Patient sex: M
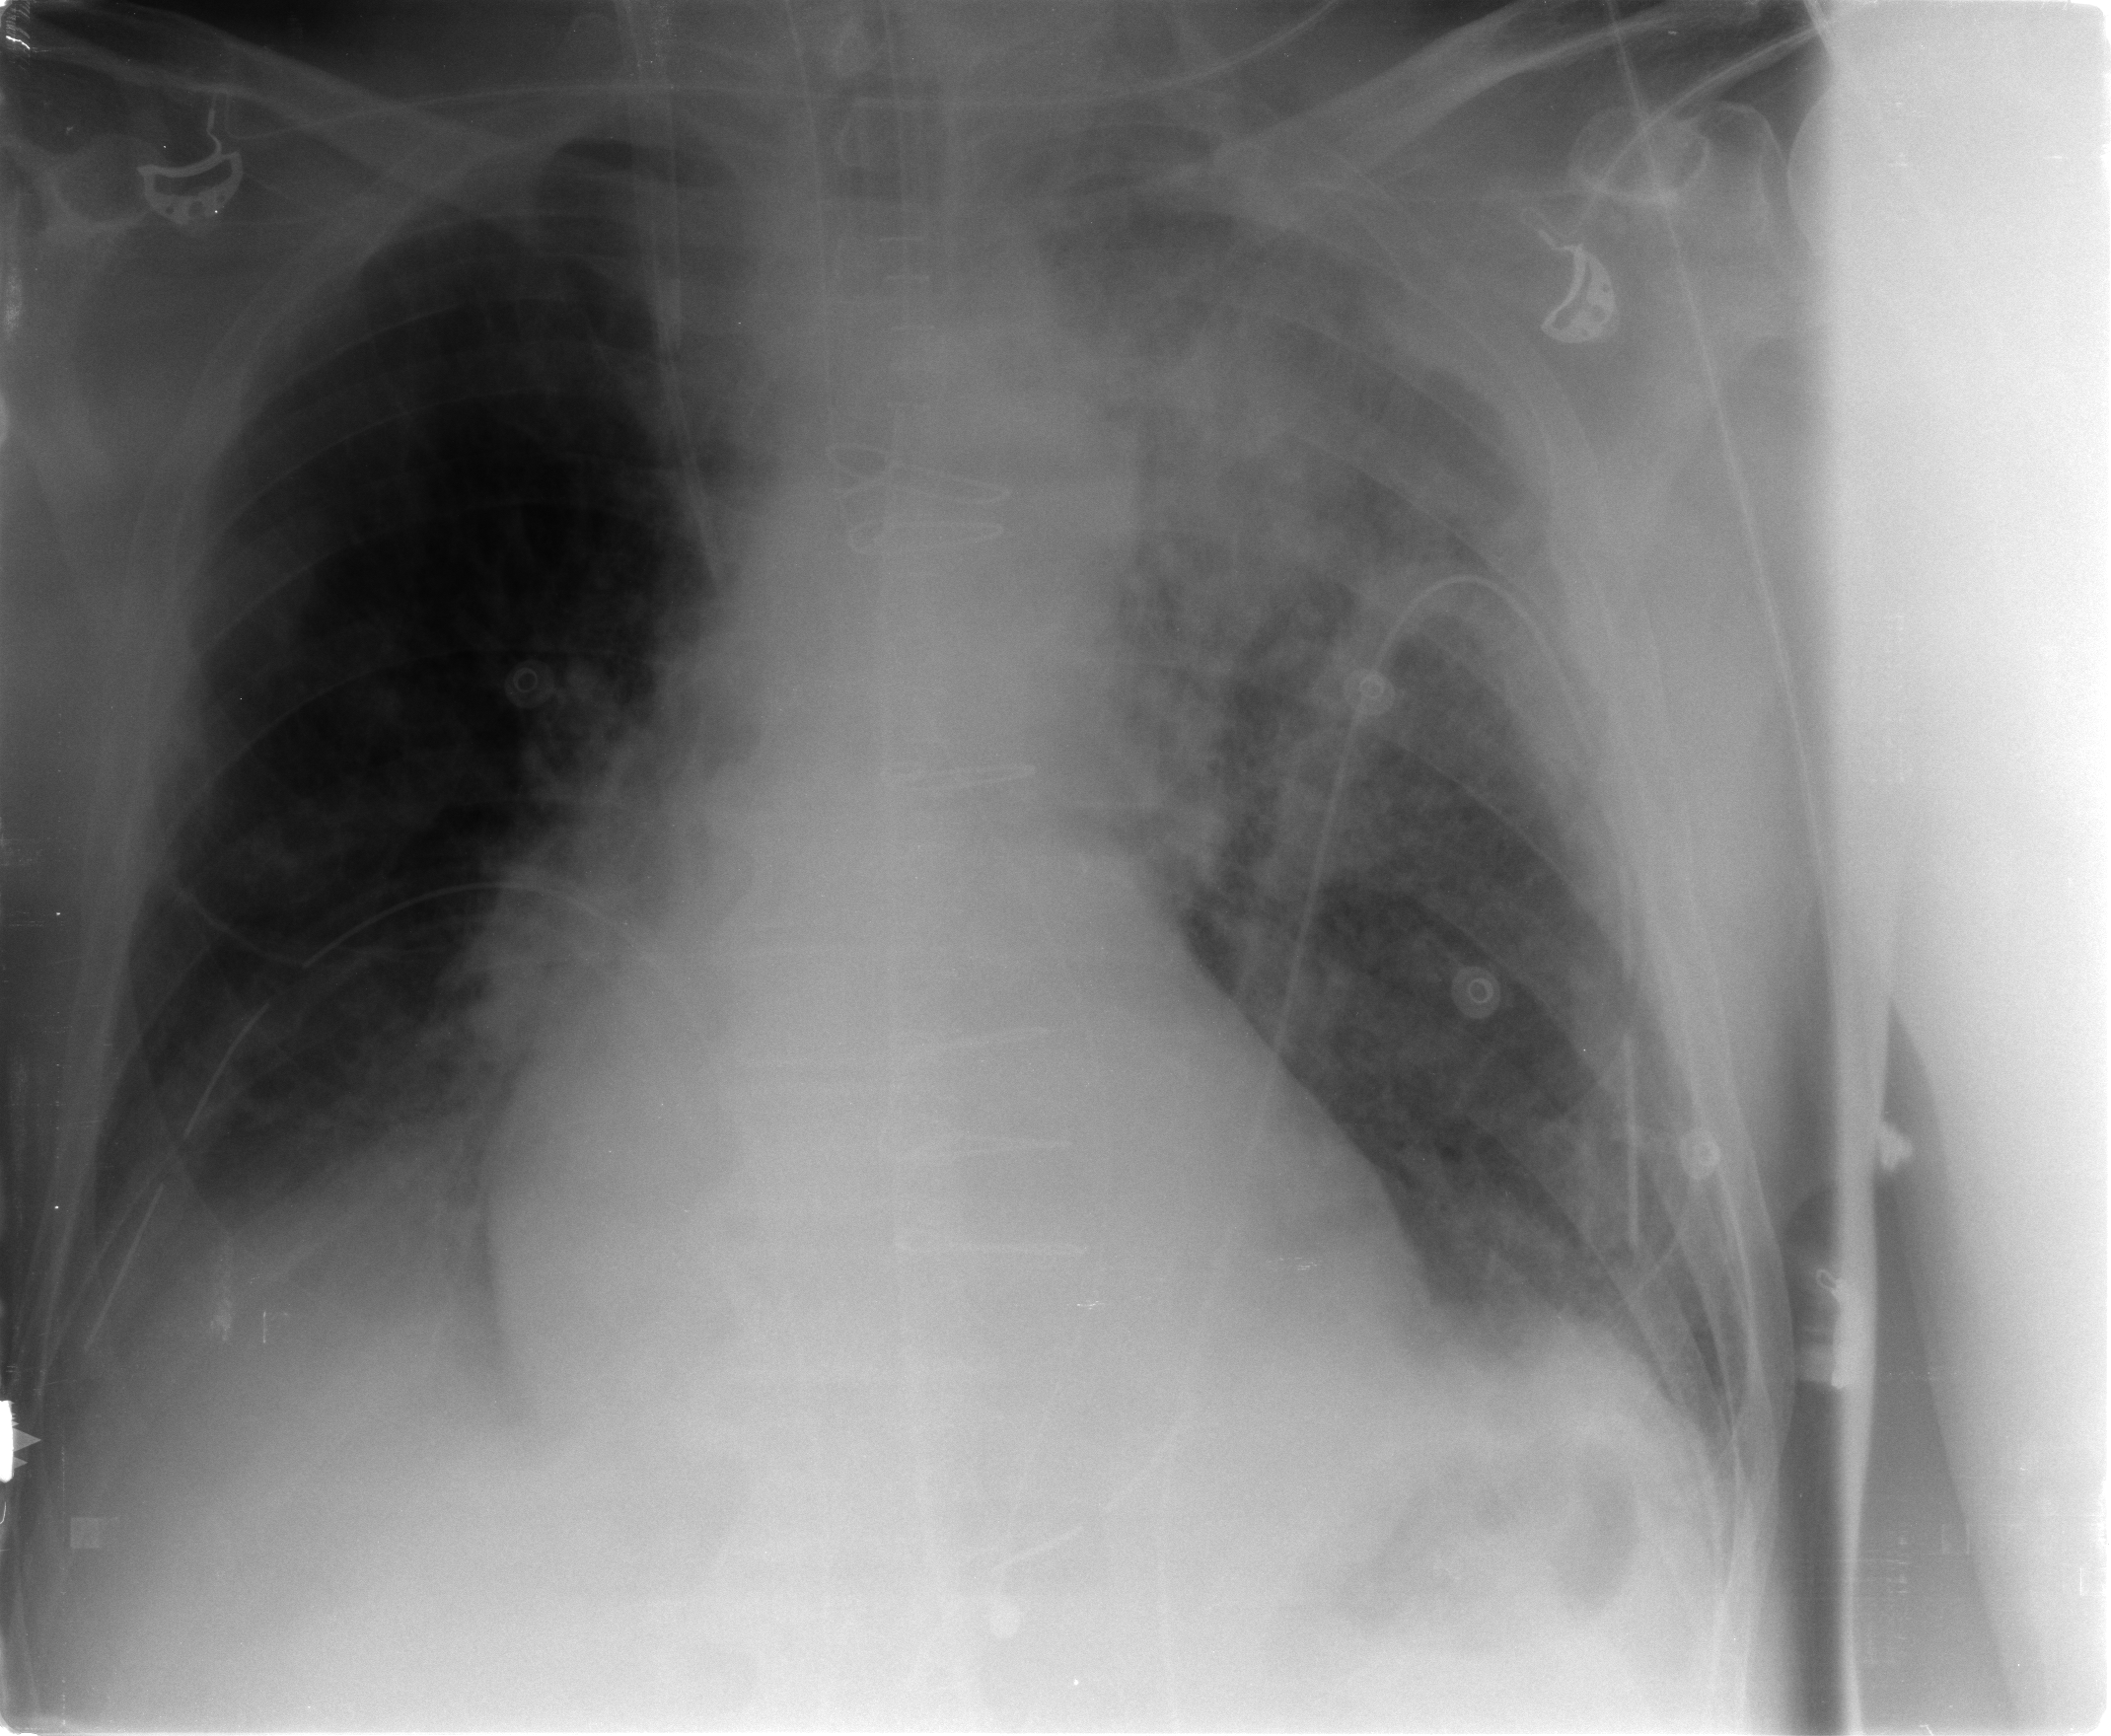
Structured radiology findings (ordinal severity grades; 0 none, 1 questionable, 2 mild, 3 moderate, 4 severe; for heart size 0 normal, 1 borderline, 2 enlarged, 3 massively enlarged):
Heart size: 2
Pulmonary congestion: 2
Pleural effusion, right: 2
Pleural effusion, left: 2
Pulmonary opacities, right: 0
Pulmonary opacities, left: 3
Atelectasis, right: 2
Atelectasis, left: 2